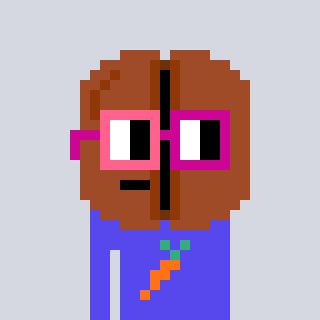
a pixel art character with square pink and red glasses, a coffeebean-shaped head and a computerblue-colored body on a cool background